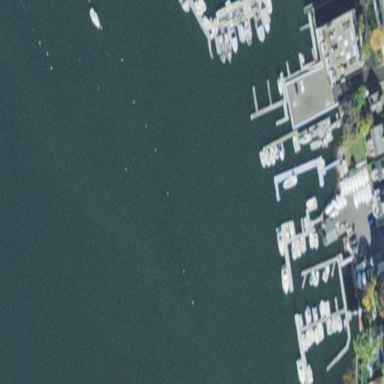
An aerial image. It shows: Marina on leisure land.